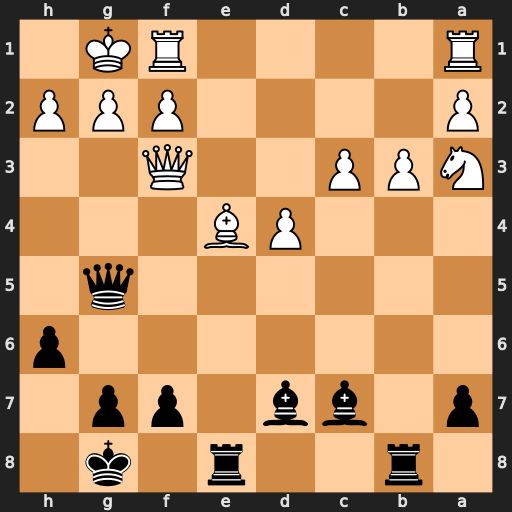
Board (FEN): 1r2r1k1/p1bb1pp1/7p/6q1/3PB3/NPP2Q2/P4PPP/R4RK1
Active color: b
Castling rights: -
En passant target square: -
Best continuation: Qh4 g3 Qxe4 Qxe4 Rxe4